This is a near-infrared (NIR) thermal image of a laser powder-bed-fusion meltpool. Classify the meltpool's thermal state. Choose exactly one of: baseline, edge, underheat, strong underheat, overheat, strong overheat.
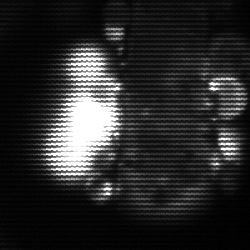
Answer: strong underheat